Question: I am working with final hibernate version (4.3.0) & trying to create 'sessionFactory()' instance, but it seems that everything is deprecated.
I try this:

And it shows, that cannot find a symbol like '"buildServiceRegistry()"'. Also 'ServiceRegistryBuilder()' is Deprecated. So, frankly how to instantiate it?
CODE HERE: <URL>
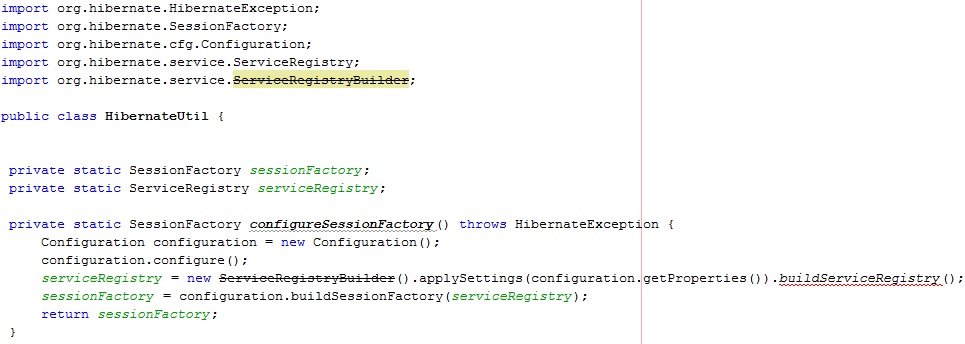
Answer: '''
import org.hibernate.SessionFactory;
import org.hibernate.cfg.AnnotationConfiguration;
public class Regiutil
{
public static final SessionFactory sf=build();
public static SessionFactory build()
{
SessionFactory s=null;
try
{
s= new AnnotationConfiguration().configure().buildSessionFactory();
return s;
}
catch(Throwable t)
{
}
return s;
}
public static SessionFactory getsessionfactory()
{
return sf;
}
}
'''
and then we can use this in other file / class easily like this :
'''
public static Session ss=null;
public static Transaction t= null;
public static boolean insertdata(Loginmodel e1)
{
try
{
ss = Regiutil.getsessionfactory().openSession();
t= ss.beginTransaction();
ss.save(e1);
t.commit();
return true;
}
catch (Exception e)
{
return false;
}
finally
{
ss.close();
}
}
'''